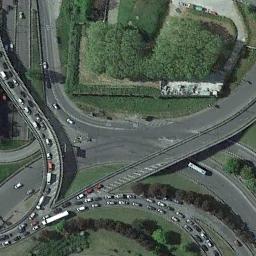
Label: overpass